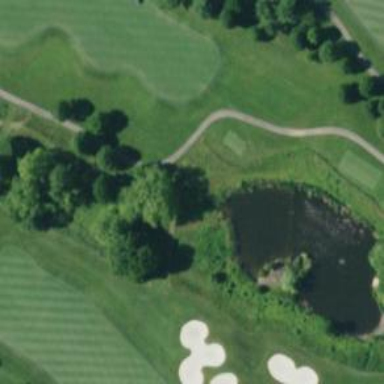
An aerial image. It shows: Water hazard in golf course. The hazard is natural water feature.